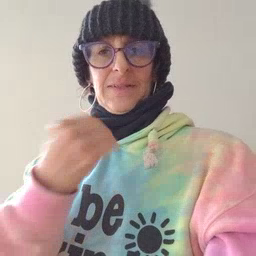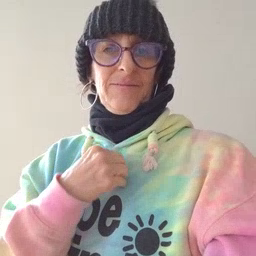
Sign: give